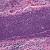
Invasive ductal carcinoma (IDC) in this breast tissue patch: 0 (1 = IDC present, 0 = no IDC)